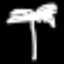
Label: palm tree